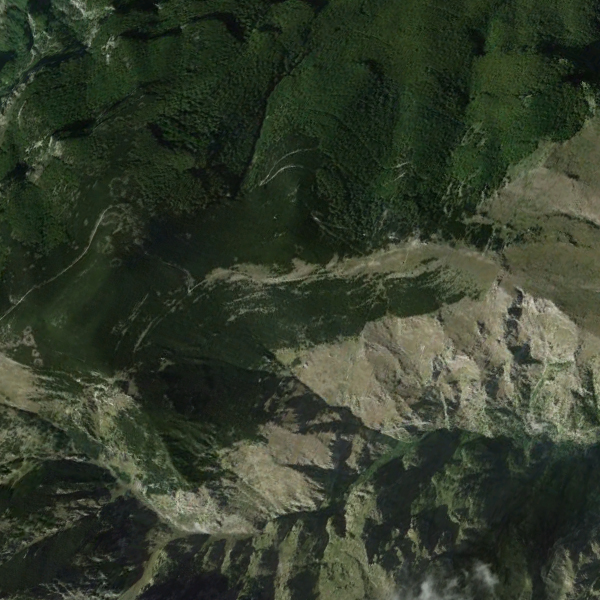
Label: Mountain